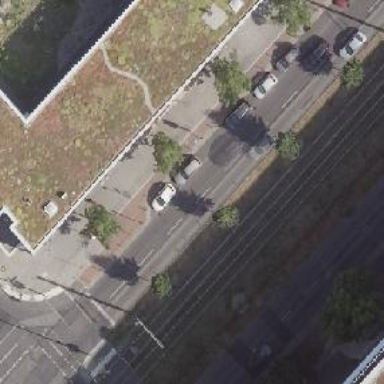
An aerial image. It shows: Secondary road with asphalt surface. There is cycle track on the right and parking available on the street side.